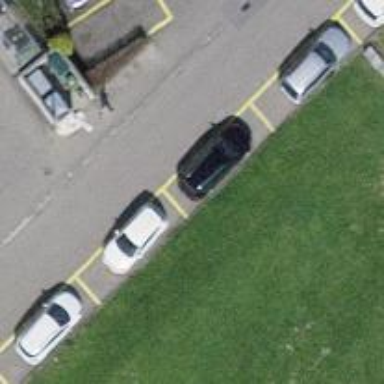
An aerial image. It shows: Parking lane area.